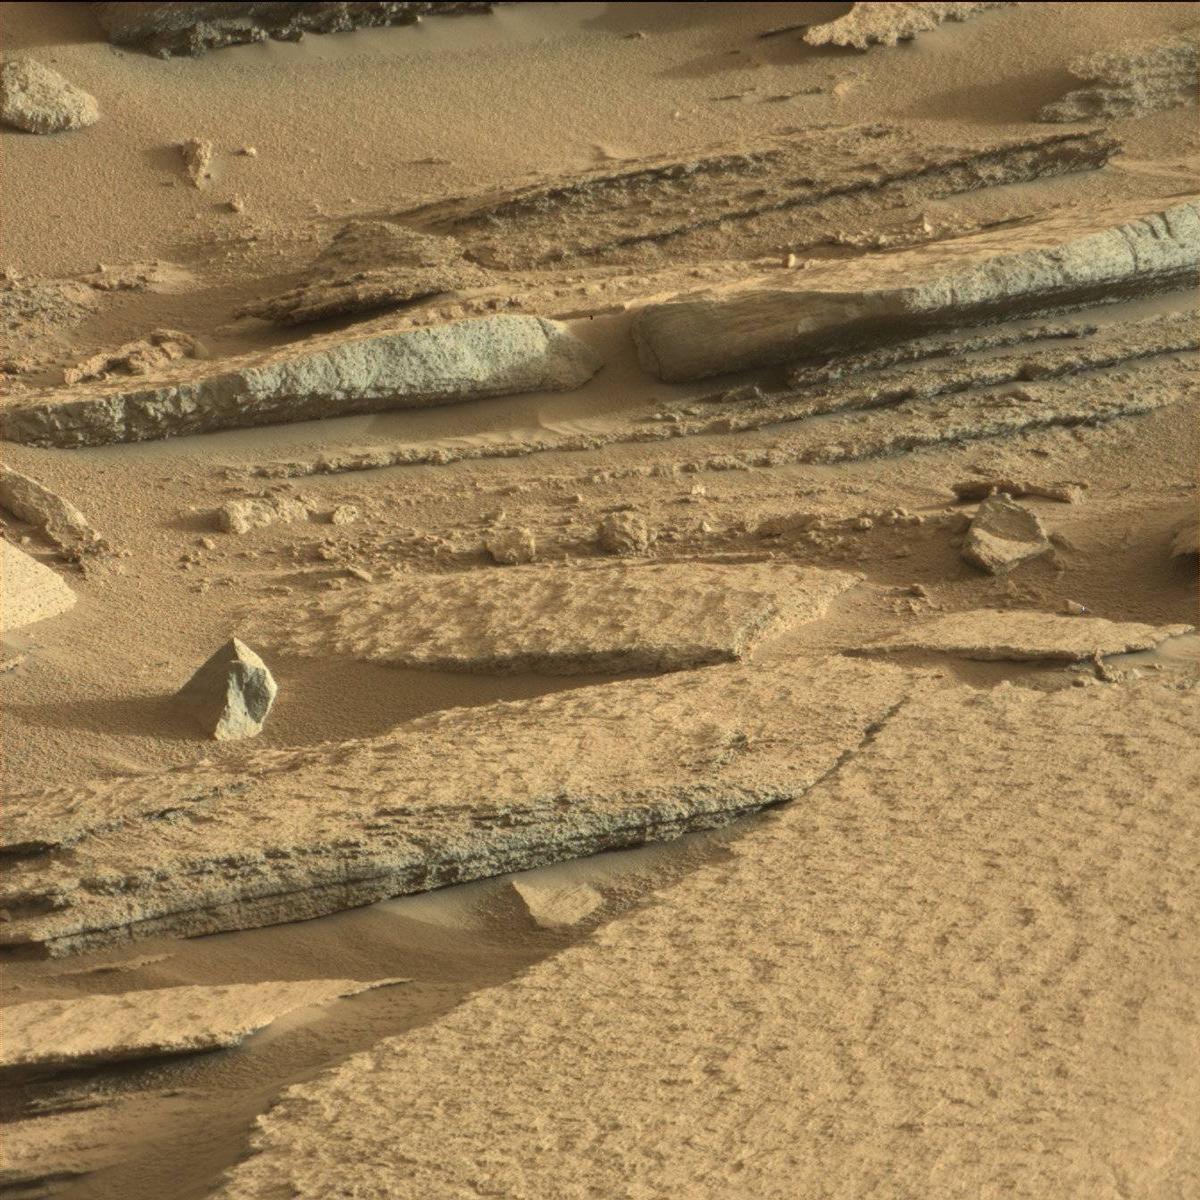
Terrain classes present: Bedrock, Sand / Soil